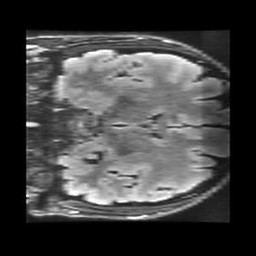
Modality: FLAIR
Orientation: coronal
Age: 24
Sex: male
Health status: healthy
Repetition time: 12 s
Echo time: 0.09782 s